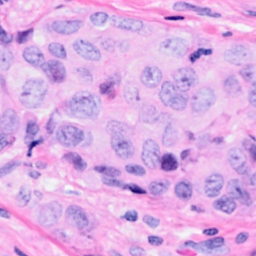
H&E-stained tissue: Breast